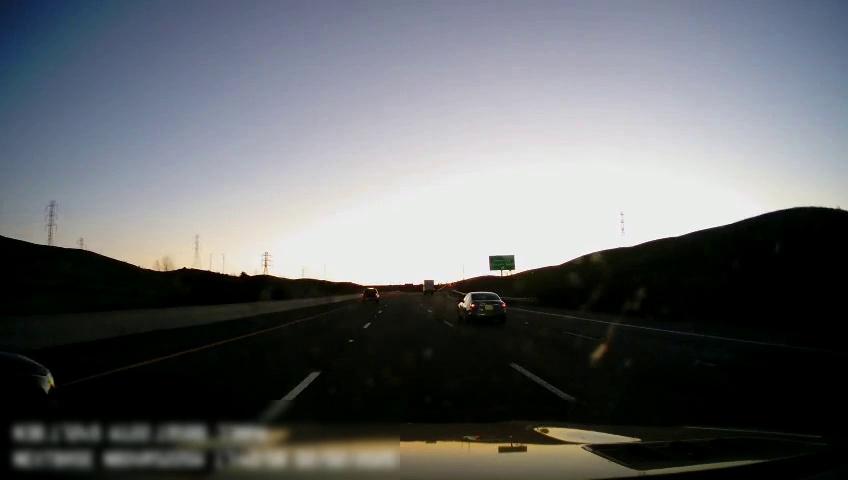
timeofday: Day
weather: Sunny
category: Drivable Space
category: Vehicles | Car
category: Vehicles | Truck
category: Vehicles | Car
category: Vehicles | SUV
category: Lanes | Alternate Lane
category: Lanes | Current Lane
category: Lanes | Current Lane
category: Lanes | Alternate Lane
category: Lanes | Alternate Lane
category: Traffic | Signs